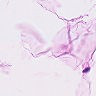
Metastatic tissue present: no